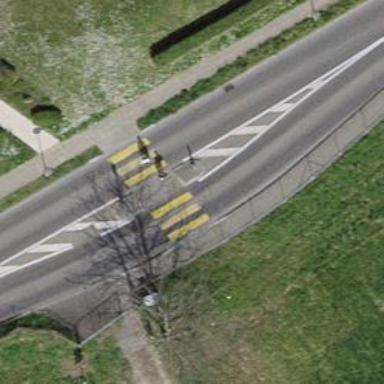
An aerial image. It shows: Marked road crossing with pedestrian island.